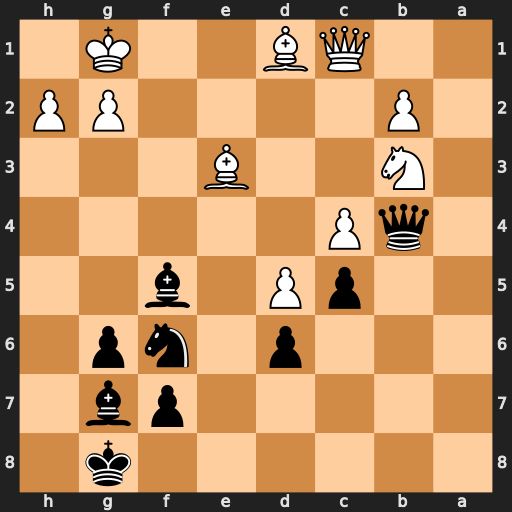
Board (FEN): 6k1/5pb1/3p1np1/2pP1b2/1qP5/1N2B3/1P4PP/2QB2K1
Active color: b
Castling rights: -
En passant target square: -
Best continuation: Qe1#